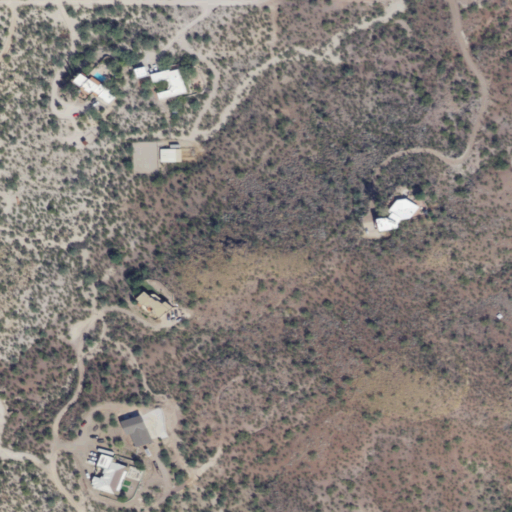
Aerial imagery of mountain in Arizona named Twin Hills containing shrub, low intensity development, open development, and medium intensity development